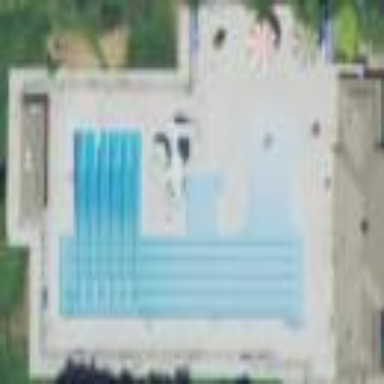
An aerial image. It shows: Sports centre focused on swimming activities.